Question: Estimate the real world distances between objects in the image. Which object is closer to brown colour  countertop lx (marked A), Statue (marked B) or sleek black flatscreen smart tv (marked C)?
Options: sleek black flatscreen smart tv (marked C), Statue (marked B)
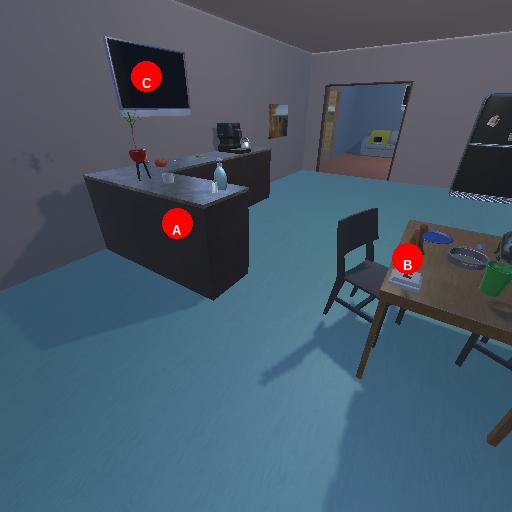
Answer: sleek black flatscreen smart tv (marked C)